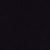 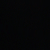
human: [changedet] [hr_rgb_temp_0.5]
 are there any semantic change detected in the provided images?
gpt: No change occurred.